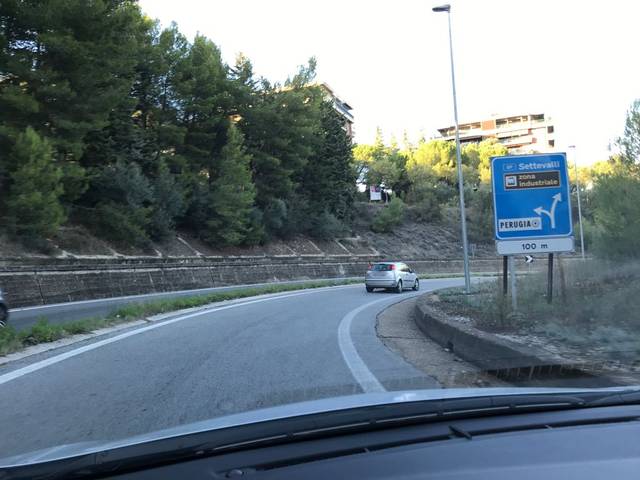
Region: Italy
Coordinates: 43.098, 12.367